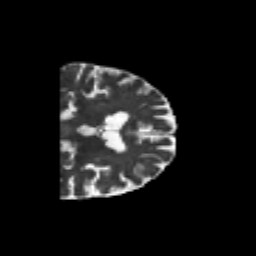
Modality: T2w
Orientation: coronal
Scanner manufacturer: siemens
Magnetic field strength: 3 T
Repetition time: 6.8 s
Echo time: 0.093 s